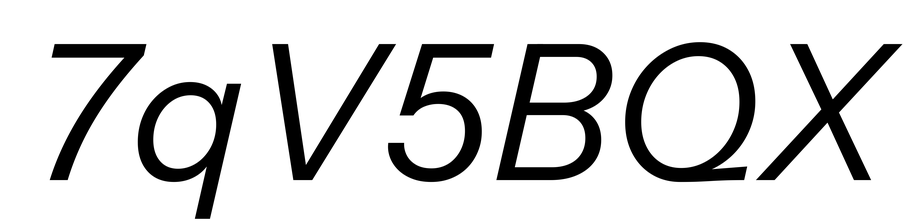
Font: InstrumentSans-Italic_Italic